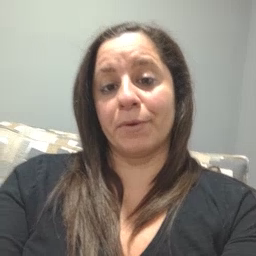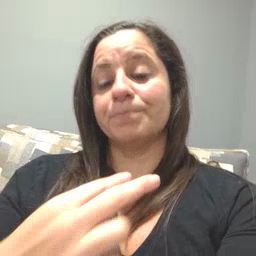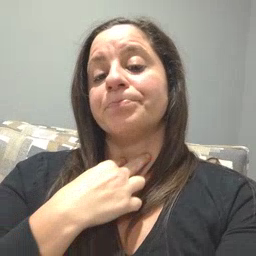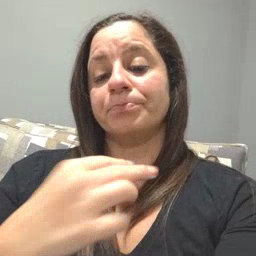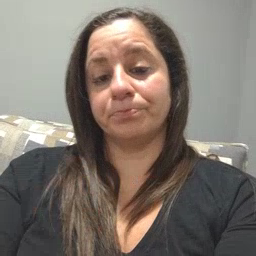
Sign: stuck